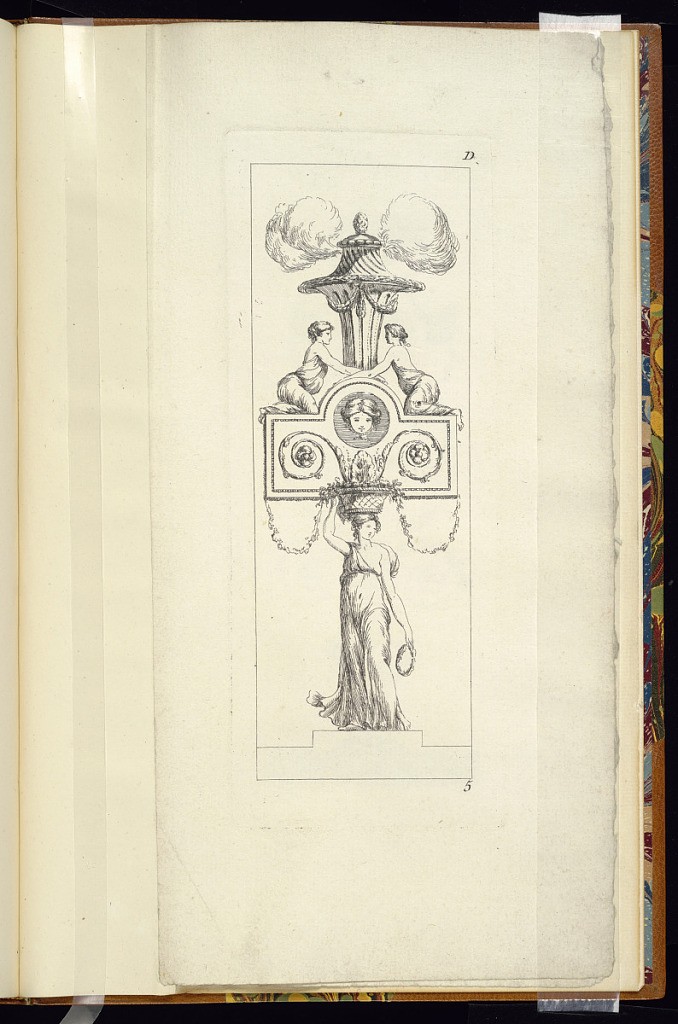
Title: Arabesque Design
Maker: Juste-François Boucher, French, 1736 – 1782
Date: ca. 1775
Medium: Etching on cream laid paper
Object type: Print
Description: Arabesque design grounded by a standing, classically draped woman supportin a basket on her head from which emerges scrolling foliage, portrait medallions, other female figures, and a pinecone-topped censer.